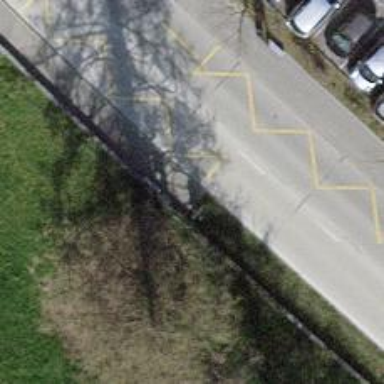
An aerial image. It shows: Platform for public transport on the road.